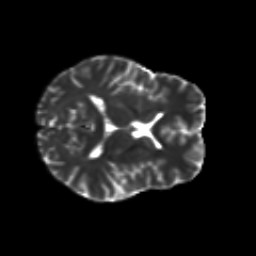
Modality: T2w
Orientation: axial
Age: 34
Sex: female
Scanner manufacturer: siemens
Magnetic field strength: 3 T
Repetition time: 8.6 s
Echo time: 0.095 s